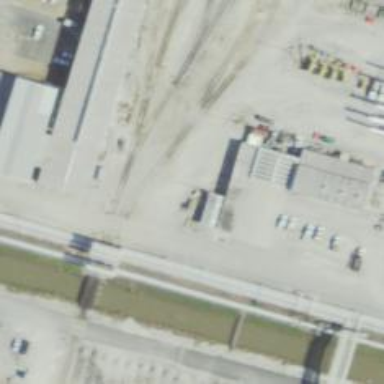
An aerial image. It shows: Rail spur service.